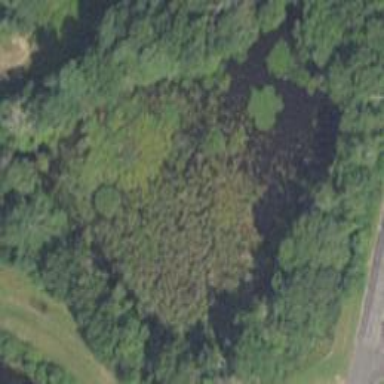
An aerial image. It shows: Marshy wetland area.